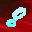
Label: 8